Interaction volume radius: 10 \u00c5
Interaction volume height: 10 \u00c5
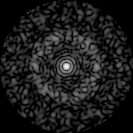
Disorder parameter: 0.8391